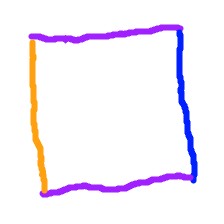
Shape: square